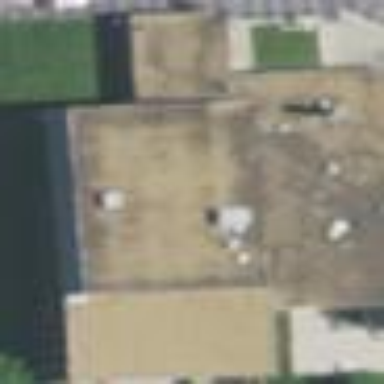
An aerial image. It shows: Fitness center building.